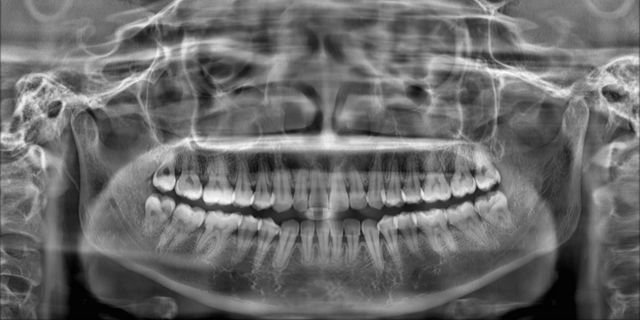
adult